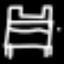
Label: bed